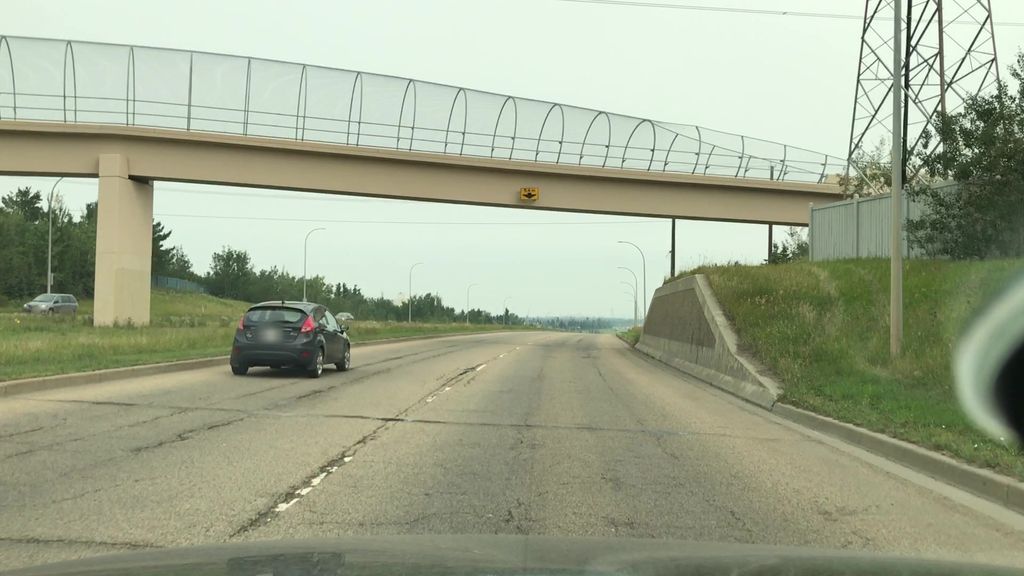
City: edmonton